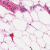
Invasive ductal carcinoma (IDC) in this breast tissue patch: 0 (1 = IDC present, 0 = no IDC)